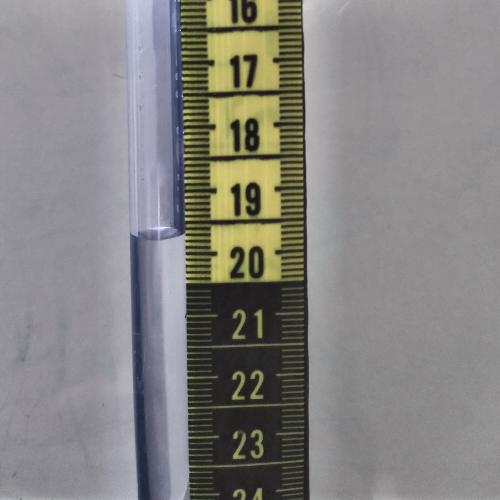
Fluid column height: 19.7 cm